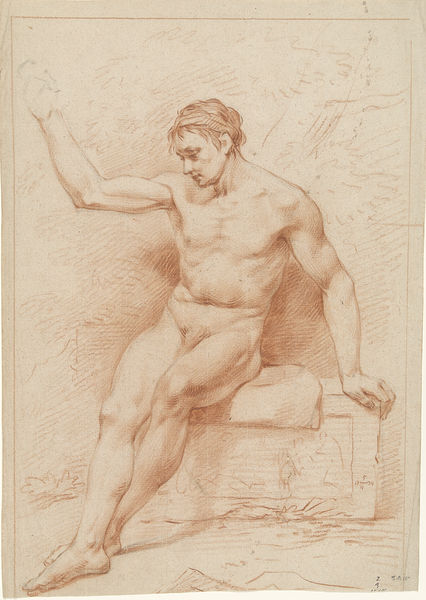
Titel: Zittend mannelijk naakt, het hoofd naar links, de rechterarm geheven
Standort: Amsterdam
Institution: Rijksmuseum
Schlagwörter: akt, mann, nackt, zeichnung, tuch, wand, arm, haare, pose, sitzend, decke, sitz, studie, bank, kissen, muskeln, geschlecht, muskulös, penis, radierung, kiste, undeutlich, rötel, steinbank